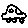
Label: car